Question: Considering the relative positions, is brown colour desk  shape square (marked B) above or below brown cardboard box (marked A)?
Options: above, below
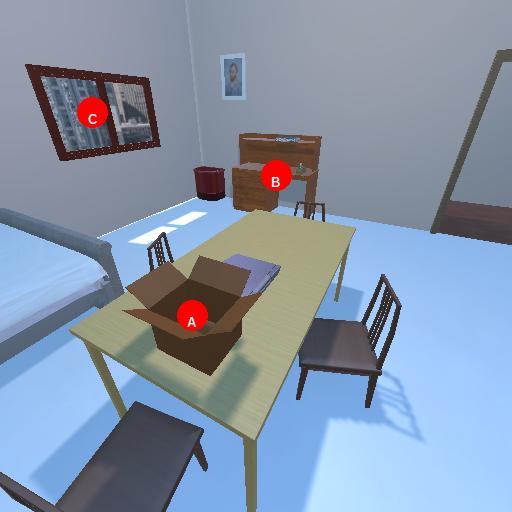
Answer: above